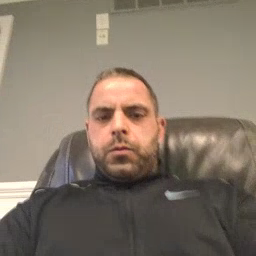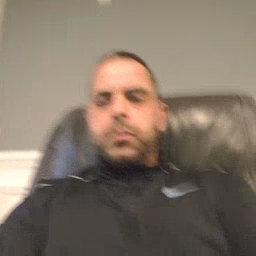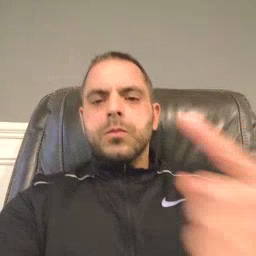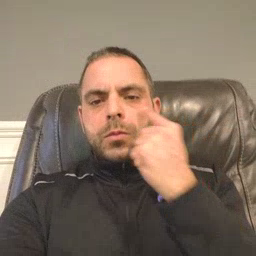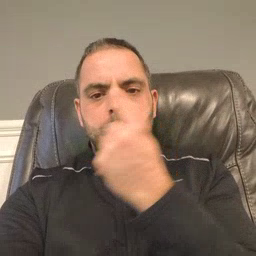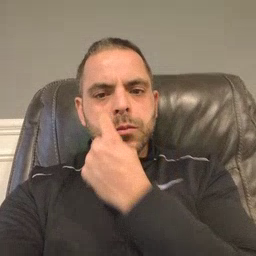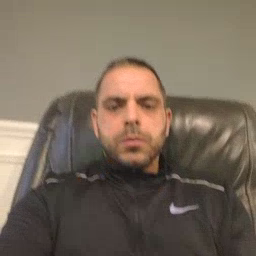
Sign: eye